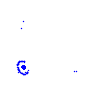
Particle: electron